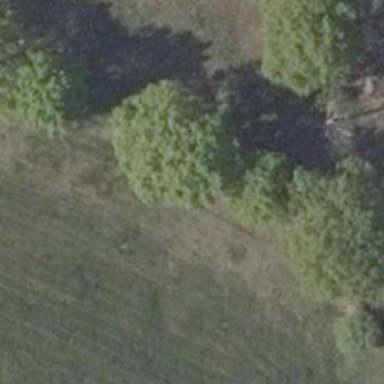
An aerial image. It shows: Row of deciduous broadleaved trees.